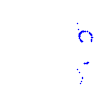
Particle: kaon